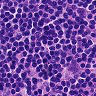
Metastatic tissue present: no